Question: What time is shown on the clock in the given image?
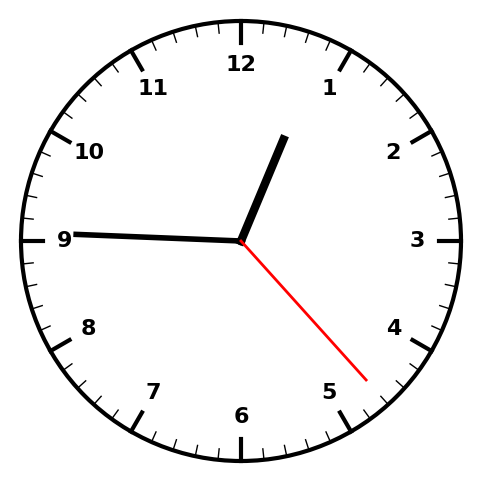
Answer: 12:45:23